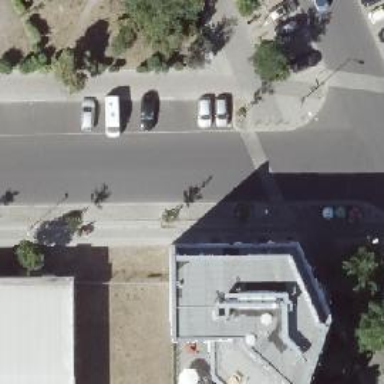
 with separate parking spaces available."